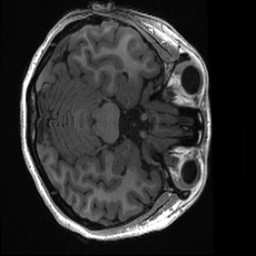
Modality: T1w
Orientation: axial
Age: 21
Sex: female